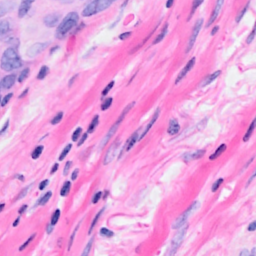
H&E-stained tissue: Breast